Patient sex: M
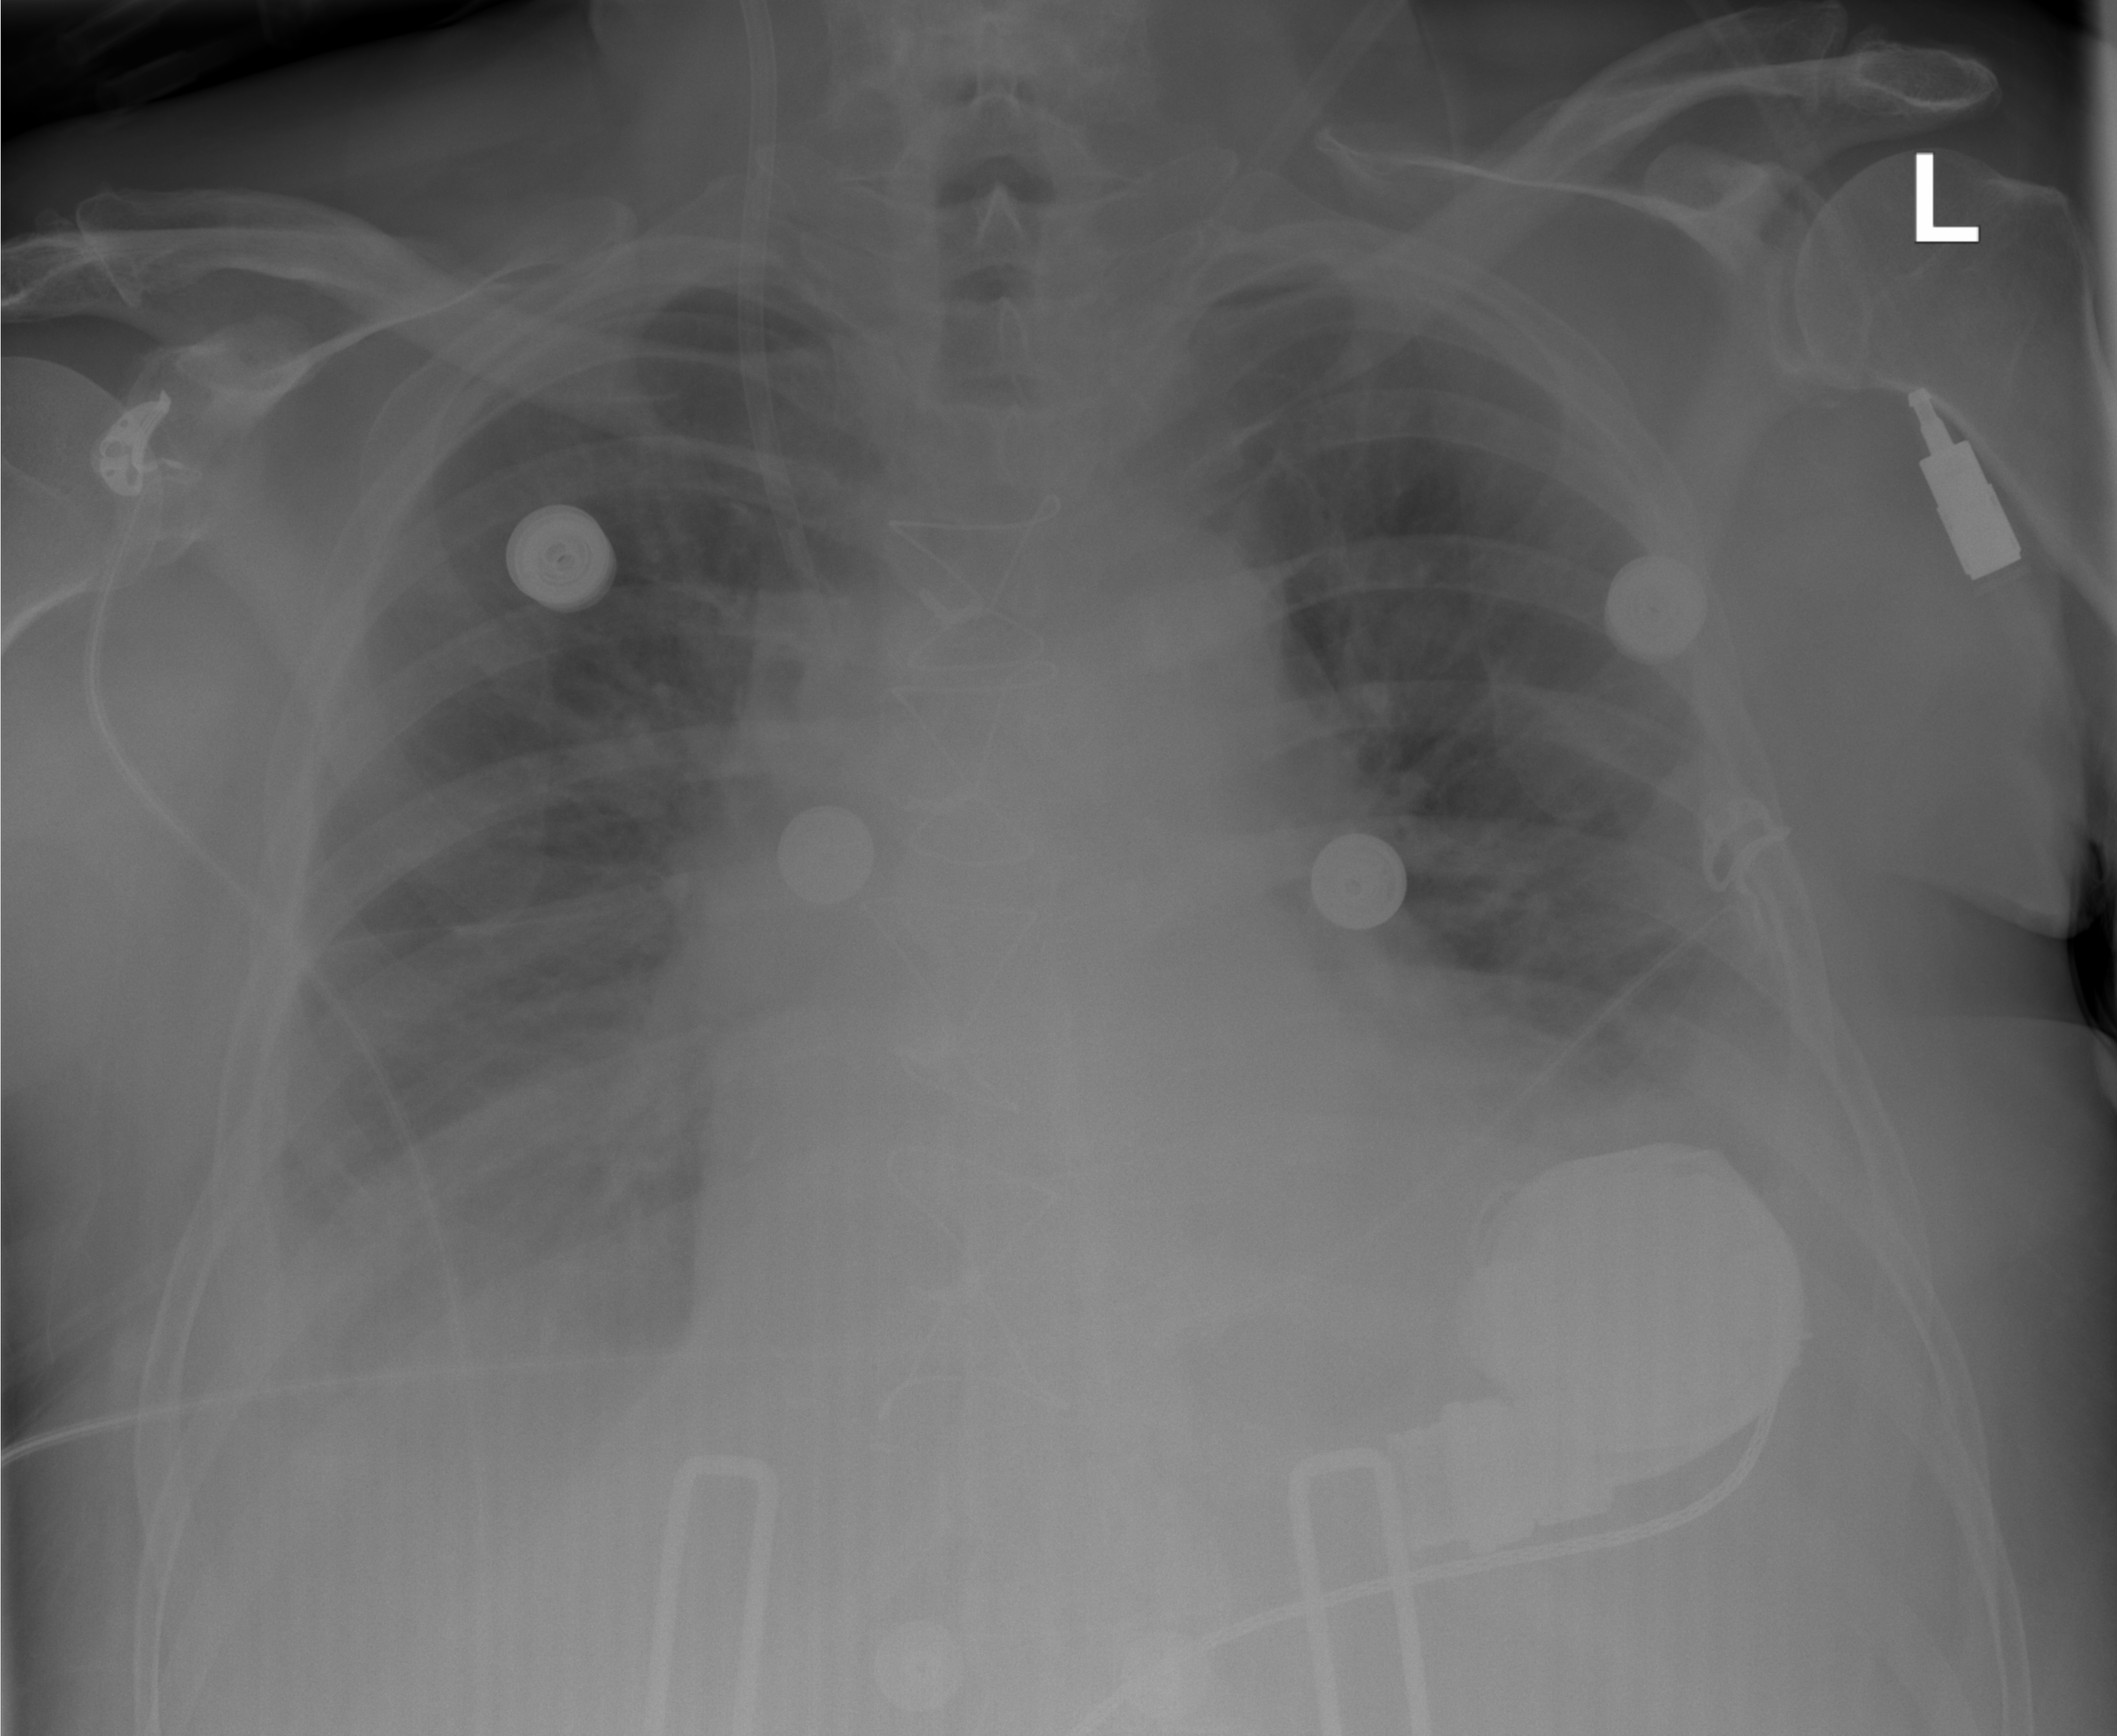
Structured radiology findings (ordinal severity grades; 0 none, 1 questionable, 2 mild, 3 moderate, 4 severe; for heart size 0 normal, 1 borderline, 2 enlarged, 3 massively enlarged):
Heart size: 2
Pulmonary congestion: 2
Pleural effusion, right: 2
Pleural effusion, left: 2
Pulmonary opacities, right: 0
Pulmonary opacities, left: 0
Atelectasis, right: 2
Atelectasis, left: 2